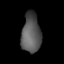
Tissue: lung
Cell type: Fibroblasts
Senescence score: 0.5739
Nuclear area (px): 743
Mean DAPI intensity: 87.522